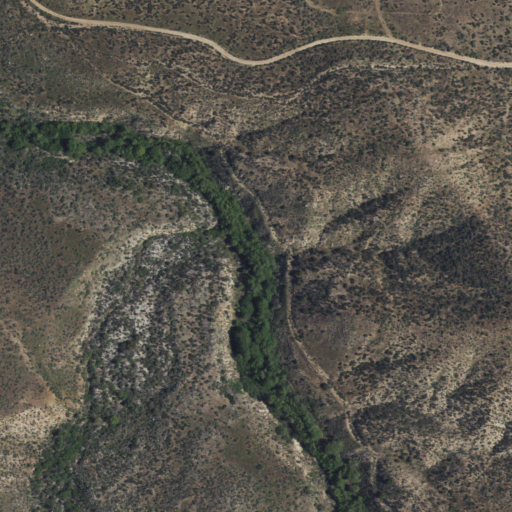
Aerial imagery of valley in California named Moody Canyon containing only shrub